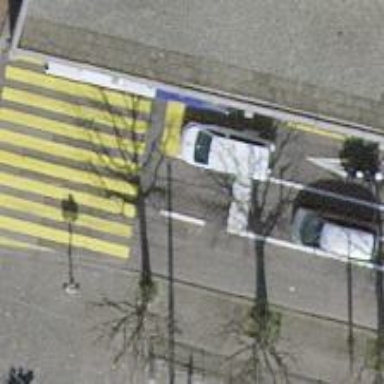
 and shared busway/cycleway on the left side."